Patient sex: M
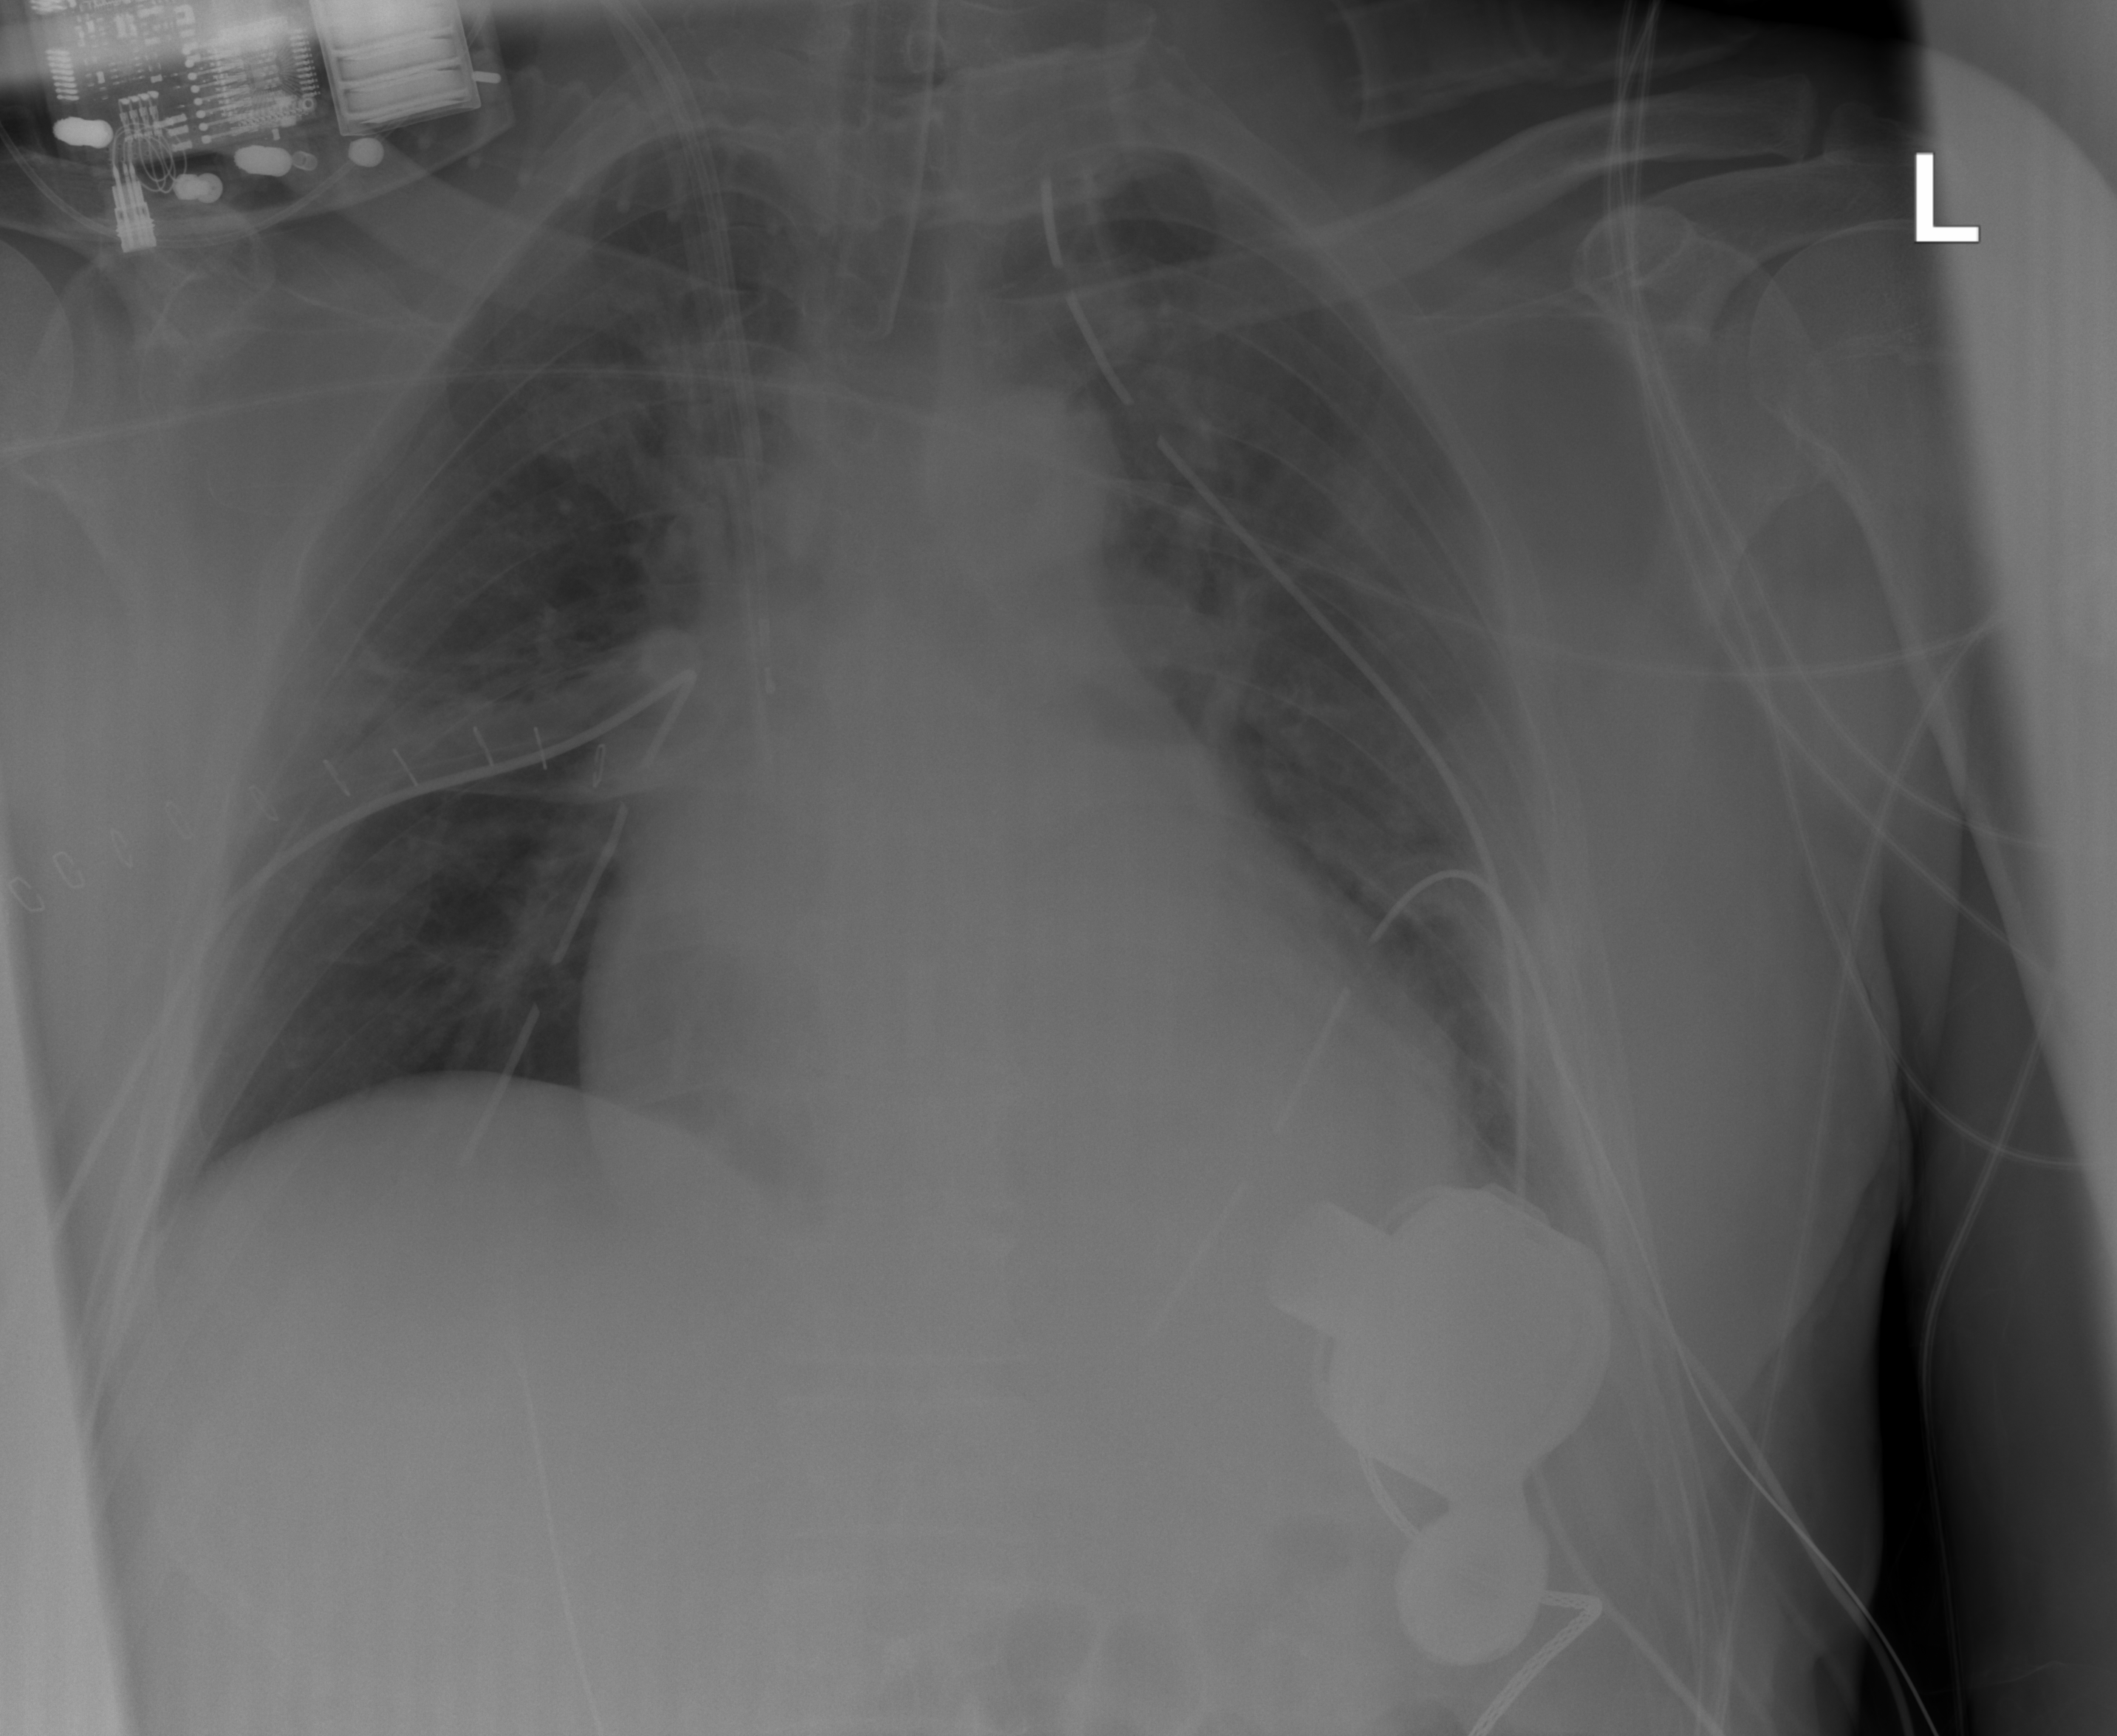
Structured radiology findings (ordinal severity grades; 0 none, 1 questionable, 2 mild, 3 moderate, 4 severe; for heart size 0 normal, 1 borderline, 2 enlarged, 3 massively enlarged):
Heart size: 2
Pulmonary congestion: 2
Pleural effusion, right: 0
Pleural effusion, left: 2
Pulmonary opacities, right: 0
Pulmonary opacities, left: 0
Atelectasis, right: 2
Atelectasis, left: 2